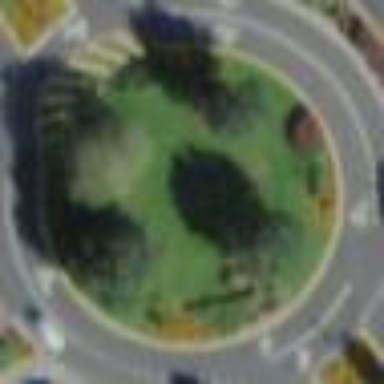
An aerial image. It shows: Secondary road around roundabout.